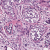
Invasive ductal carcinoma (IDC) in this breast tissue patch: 1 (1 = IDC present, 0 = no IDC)